Question: We will be logging requests and response data and storing to SQL Serve 2008r2. This data will be purged at a regular interval: e.g. everyday everything 30 days old will be deleted.
What data type should we use for keys in this schema when we know the data will be purged at regular intervals? A sequential identity would exceed 2^31 if we do not reseed after purging.
We will be querying for the request/response data based on the LogActivity Id in the RequestLog table.

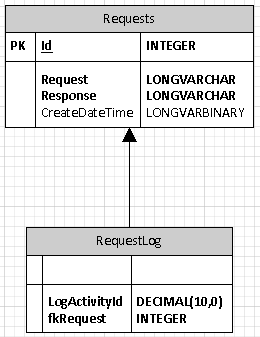
Answer: Just use a 'BIGINT'. You will not run out. Like many people, you're vastly underestimating the scale of a 63 bit number.
If you create 3 billion records every second, it will still take you about 100 years to run out:
'''
100 years * 365.25 days/yr * 24 hrs/day * 60 min/hr * 60 sec/min = 3,155,760,000 seconds.
'''
Max 'BIGINT' is 2^63-1 = 9,223,372,036,854,775,807.
'''
9,223,372,036,854,775,807 / 3,155,760,000 ~= 2,924,712,087 records per second
'''
30 days worth of 8 byte integers generated at that rate:
'''
8 bytes * <PHONE> per second * 60 seconds/min * 60 min/hour * 24 hours/day * 30 days/month = 60,646,829,836,032,000
'''
Or 60.6 petabytes. Just for that many 8 byte keys. If you used 'int', it would still be 30 petabytes. Just to store the keys. Are you seriously going to be generating that much data?